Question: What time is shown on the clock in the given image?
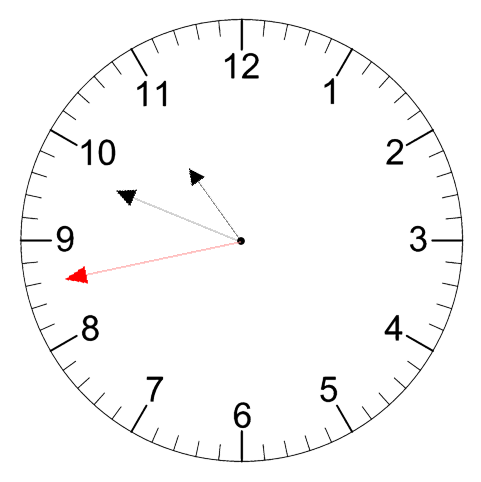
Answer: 10:48:43